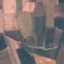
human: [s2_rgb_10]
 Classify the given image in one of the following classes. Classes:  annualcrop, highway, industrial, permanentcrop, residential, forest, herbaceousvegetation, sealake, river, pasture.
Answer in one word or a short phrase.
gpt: PermanentCrop